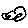
Label: cloud